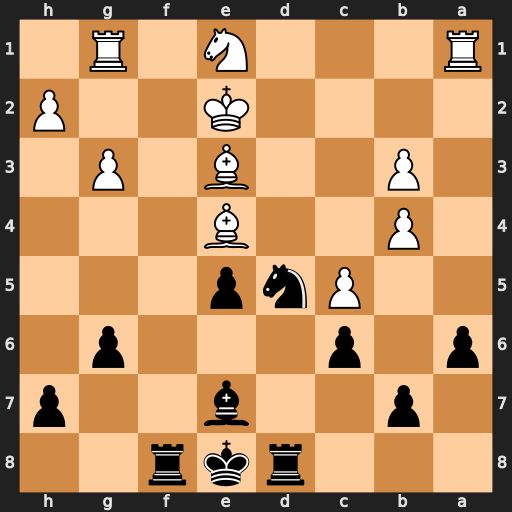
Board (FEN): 3rkr2/1p2b2p/p1p3p1/2Pnp3/1P2B3/1P2B1P1/4K2P/R3N1R1
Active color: b
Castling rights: -
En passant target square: -
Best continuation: Nc3#